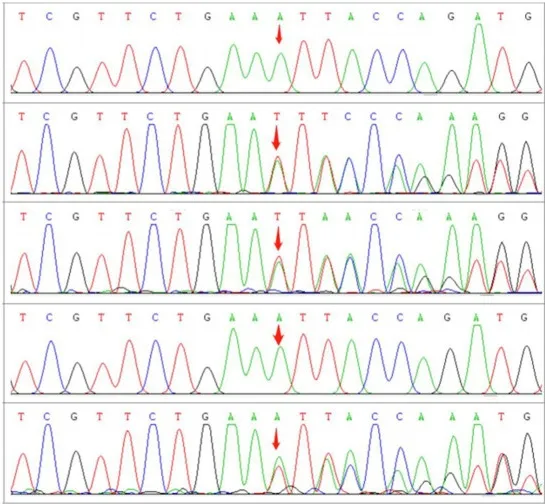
WES followed by confirmation by family verification, revealed the homozygous genotype of the patient and his brother and the heterozygous genotype of his parents and sister in the c.2061dup mutation of VPS13A.
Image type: electrography (ekg)